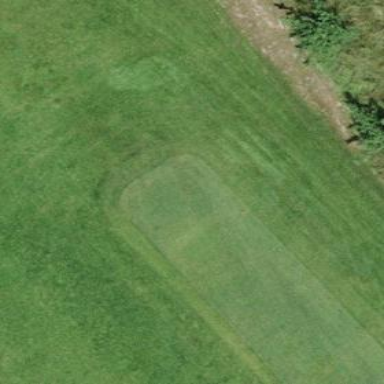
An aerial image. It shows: Grassy area designated as golf tee.